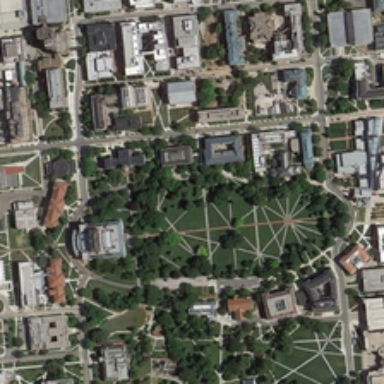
There is a road between a football playground and huge buildings with green roofs .